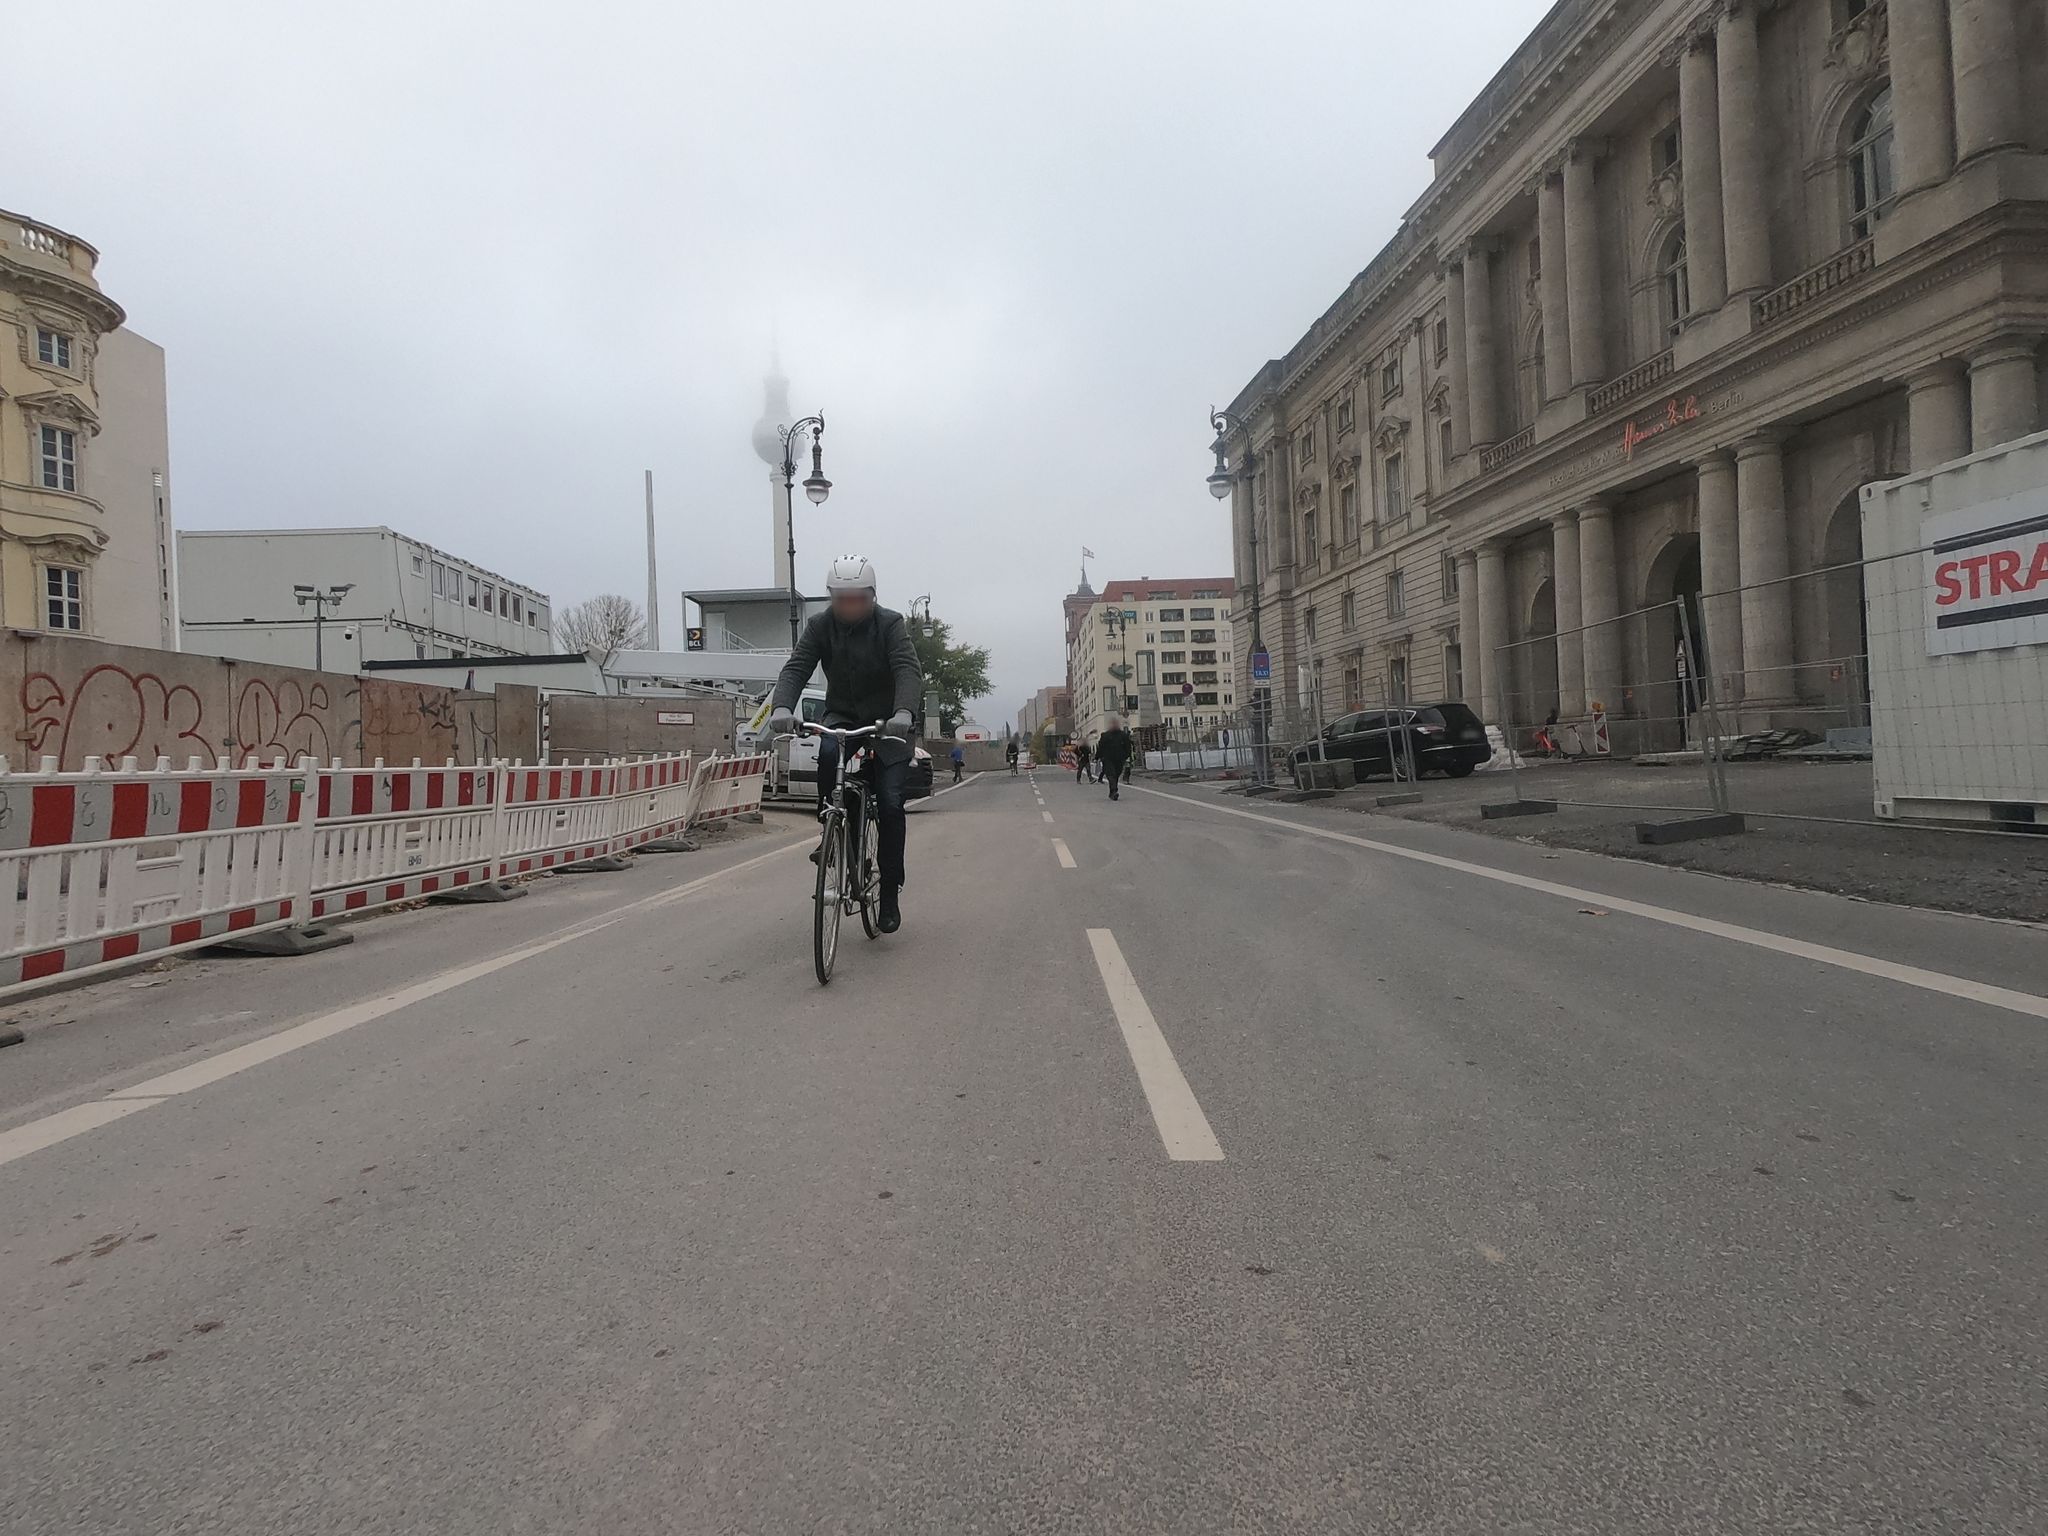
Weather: clear
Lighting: day
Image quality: good
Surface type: cycling surface
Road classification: residential
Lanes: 2
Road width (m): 6
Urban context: urban centre
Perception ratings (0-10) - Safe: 2.77, Lively: 6.87, Beautiful: 4.28, Boring: 8, Depressing: 5.07, Wealthy: 2.09